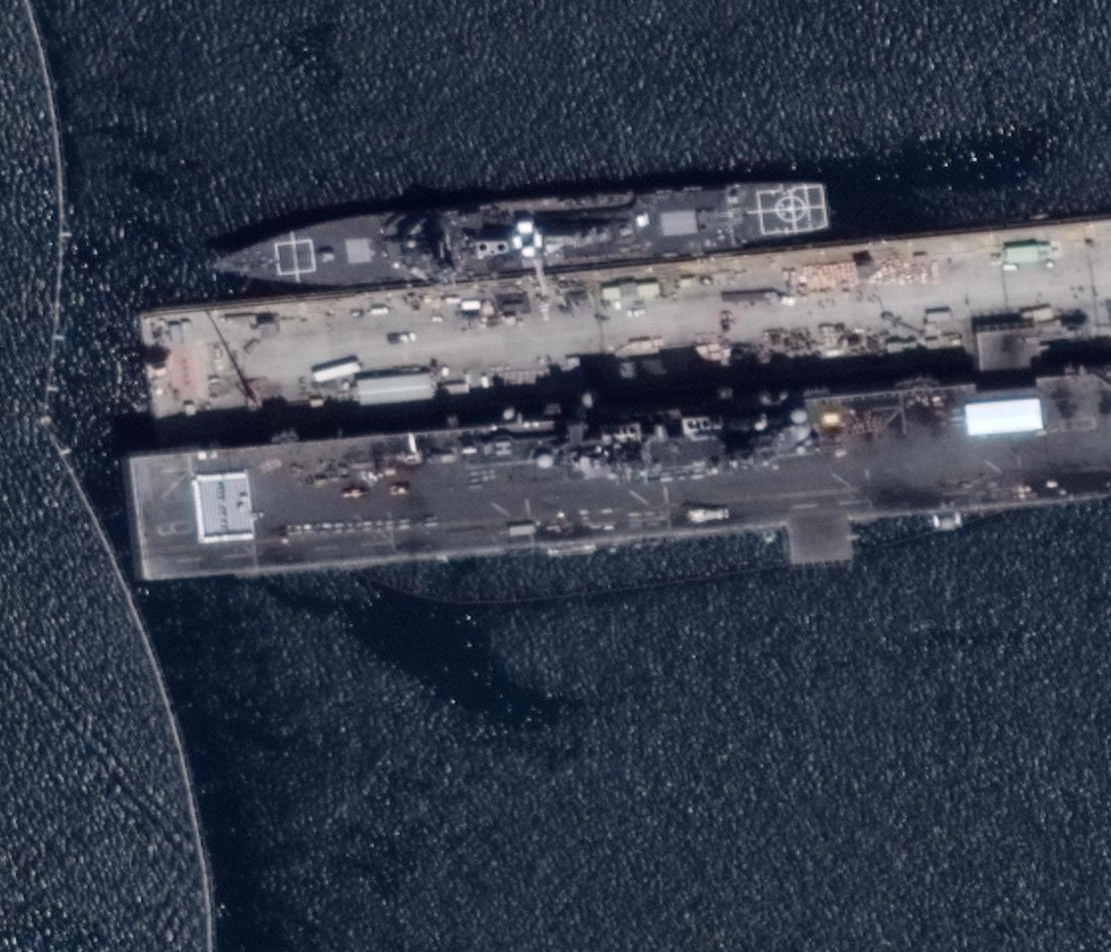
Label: Wasp-class_assault_ship